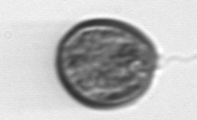
Label: Prorocentrum